Question: What is the easiest way to build a form in Java using GroupLayout? With form, I mean something that has text fields with a label in front. Something like this:

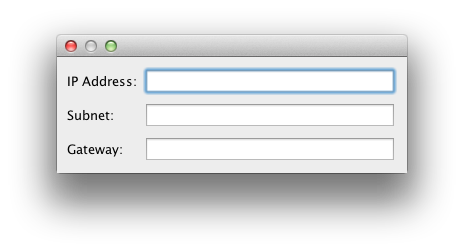
Answer: Using <URL>, you can do the following:
'''
package foo;
import javax.swing.*;
import java.awt.*;
public class ChangeIpSettingsDialog extends JDialog
{
public ChangeIpSettingsDialog( Frame owner )
{
super( owner, true );
setContentPane( createContent() );
}
private Container createContent()
{
JPanel result = new JPanel();
result.setBorder( BorderFactory.createEmptyBorder( 10, 10, 10, 10 ) );
// Create the layout
GroupLayout layout = new GroupLayout( result );
result.setLayout( layout );
layout.setAutoCreateGaps( true );
// Create the components we will put in the form
JLabel ipAddressLabel = new JLabel( "IP Address:" );
JTextField ipAddressTextField = new JTextField( 20 );
JLabel subnetLabel = new JLabel( "Subnet:" );
JTextField subnetTextField = new JTextField( 20 );
JLabel gatewayLabel = new JLabel( "Gateway:" );
JTextField gatewayTextField = new JTextField( 20 );
// Horizontally, we want to align the labels and the text fields
// along the left (LEADING) edge
layout.setHorizontalGroup( layout.createSequentialGroup()
.addGroup( layout.createParallelGroup( GroupLayout.Alignment.LEADING )
.addComponent( ipAddressLabel )
.addComponent( subnetLabel )
.addComponent( gatewayLabel ) )
.addGroup( layout.createParallelGroup( GroupLayout.Alignment.LEADING )
.addComponent( ipAddressTextField )
.addComponent( subnetTextField )
.addComponent( gatewayTextField ) )
);
// Vertically, we want to align each label with his textfield
// on the baseline of the components
layout.setVerticalGroup( layout.createSequentialGroup()
.addGroup( layout.createParallelGroup( GroupLayout.Alignment.BASELINE )
.addComponent( ipAddressLabel )
.addComponent( ipAddressTextField ) )
.addGroup( layout.createParallelGroup( GroupLayout.Alignment.BASELINE )
.addComponent( subnetLabel )
.addComponent( subnetTextField ) )
.addGroup( layout.createParallelGroup( GroupLayout.Alignment.BASELINE )
.addComponent( gatewayLabel )
.addComponent( gatewayTextField ) )
);
return result;
}
public static void main( String[] args )
{
ChangeIpSettingsDialog dialog = new ChangeIpSettingsDialog( null );
dialog.pack();
dialog.setVisible( true );
}
}
'''